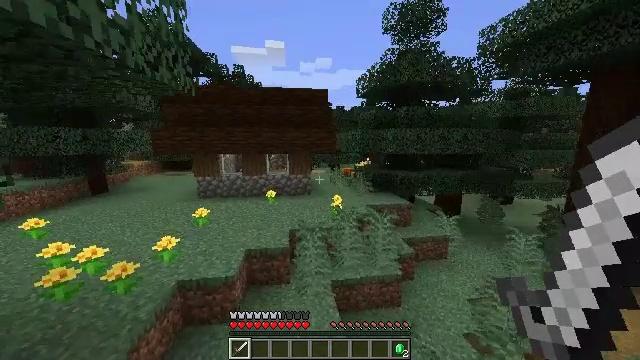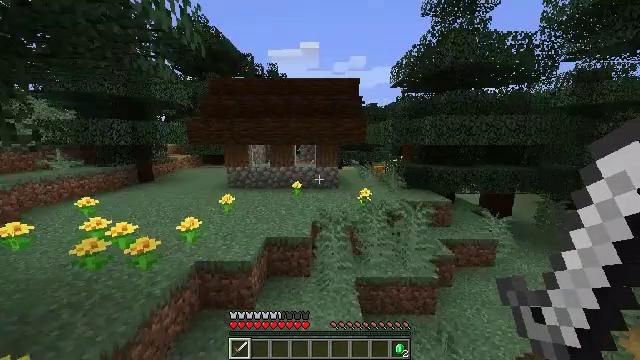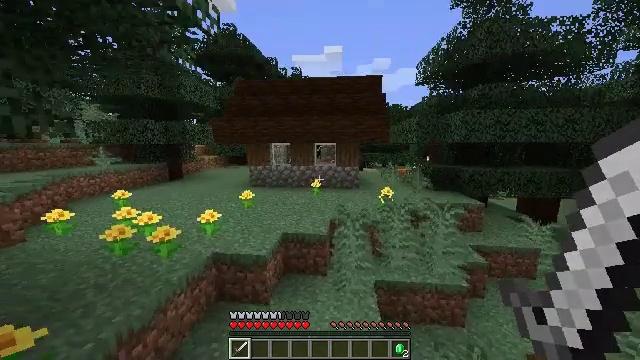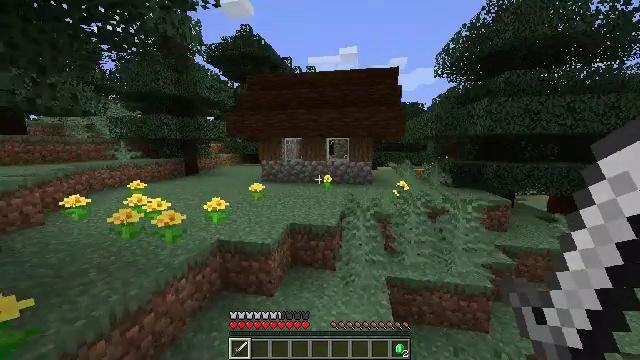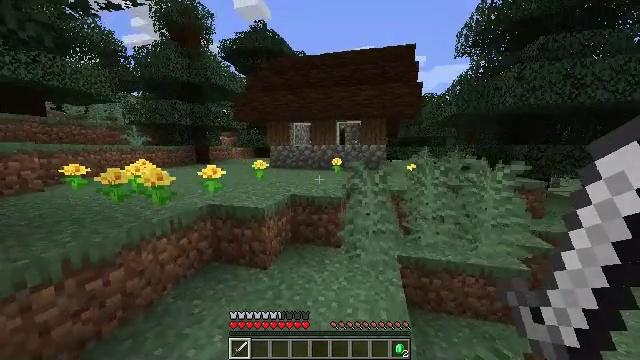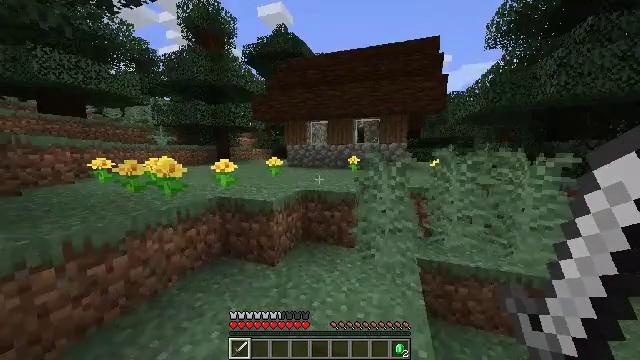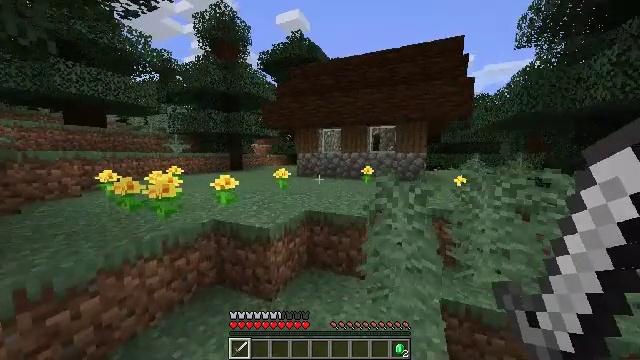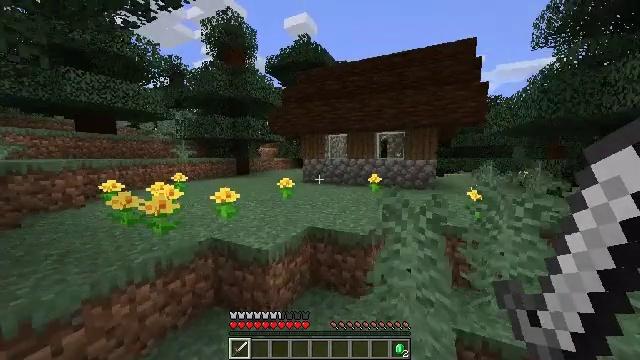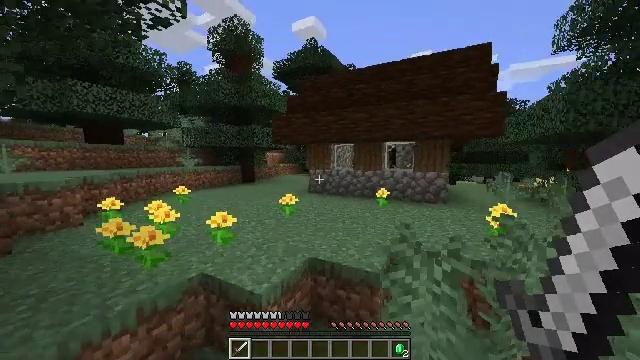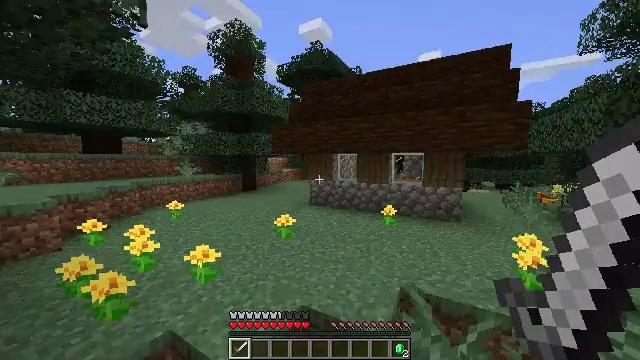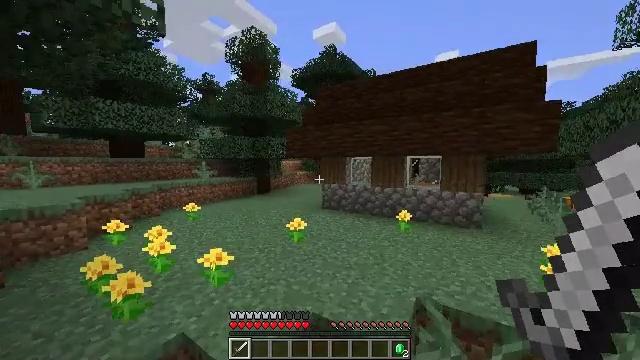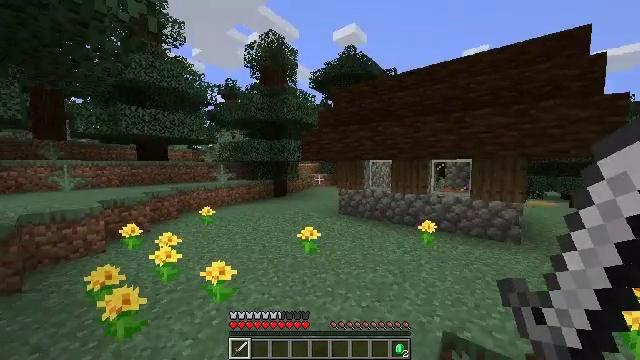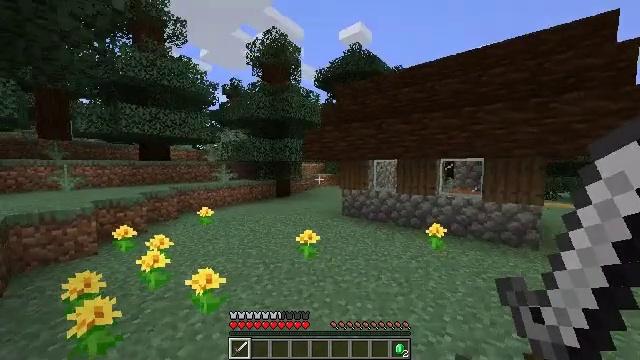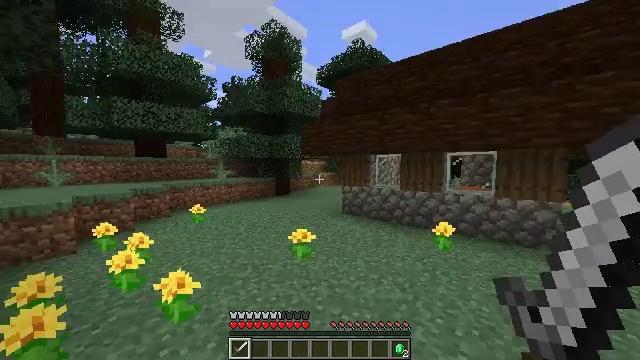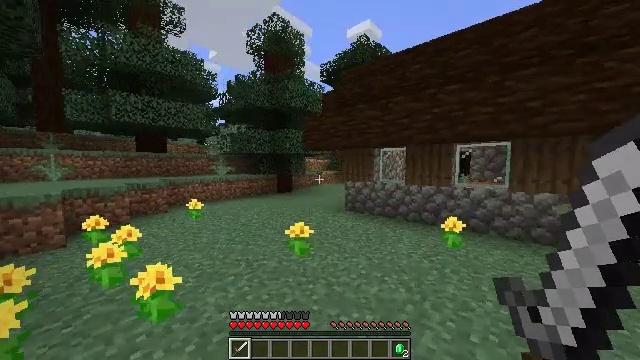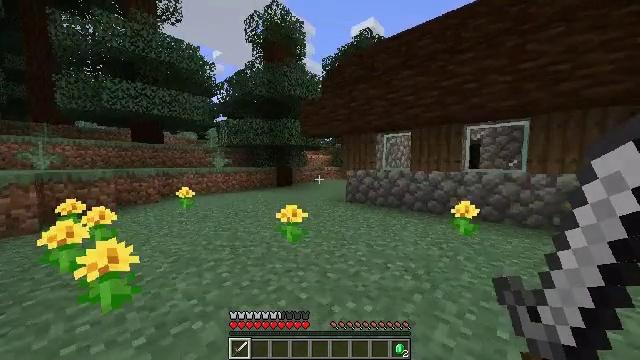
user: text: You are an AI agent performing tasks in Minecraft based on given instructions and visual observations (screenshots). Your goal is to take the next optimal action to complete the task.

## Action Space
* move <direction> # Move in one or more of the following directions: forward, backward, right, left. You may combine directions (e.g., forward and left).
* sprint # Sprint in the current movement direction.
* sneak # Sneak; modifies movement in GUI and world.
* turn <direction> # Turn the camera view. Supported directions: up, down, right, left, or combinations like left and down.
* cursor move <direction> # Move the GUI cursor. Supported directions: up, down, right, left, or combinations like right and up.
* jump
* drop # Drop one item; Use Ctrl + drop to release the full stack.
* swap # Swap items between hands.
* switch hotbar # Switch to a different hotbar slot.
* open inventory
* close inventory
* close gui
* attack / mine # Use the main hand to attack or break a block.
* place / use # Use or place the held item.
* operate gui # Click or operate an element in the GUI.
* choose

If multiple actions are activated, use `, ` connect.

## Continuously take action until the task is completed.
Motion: motion action
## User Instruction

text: Punch the spruce leaves to get saplings.
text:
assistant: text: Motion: move forward, sprint, turn left, jump
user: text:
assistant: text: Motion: move forward, sprint, turn left, jump
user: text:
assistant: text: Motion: move forward, sprint, turn left
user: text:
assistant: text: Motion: move forward, sprint, turn left
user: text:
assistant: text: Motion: move forward, sprint, turn left, jump
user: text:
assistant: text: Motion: move forward, sprint, turn left, jump
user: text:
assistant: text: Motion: move forward, turn left, jump
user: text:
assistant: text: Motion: move forward, turn left, jump
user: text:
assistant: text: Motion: move forward, turn left, jump
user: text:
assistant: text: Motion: move forward, turn left, jump
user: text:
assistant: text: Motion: move forward, turn left, jump
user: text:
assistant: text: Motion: move forward, turn left, jump
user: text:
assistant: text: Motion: move forward, jump
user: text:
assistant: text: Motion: move forward, turn left, jump
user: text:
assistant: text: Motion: move forward, jump
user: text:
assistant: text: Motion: move forward, turn left, jump
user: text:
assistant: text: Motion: move forward, turn left, jump
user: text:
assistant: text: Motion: move forward, turn left, jump
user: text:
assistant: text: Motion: move forward, turn left and up, jump
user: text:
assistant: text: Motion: move forward, turn left, jump
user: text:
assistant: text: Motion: move forward, turn left, jump
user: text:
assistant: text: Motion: move forward, jump
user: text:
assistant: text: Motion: move forward, jump
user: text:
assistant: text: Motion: move forward, sprint
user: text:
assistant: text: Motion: move forward, sprint
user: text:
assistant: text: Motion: move forward, sprint
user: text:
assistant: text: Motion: move forward, sprint
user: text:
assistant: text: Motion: move forward, sprint
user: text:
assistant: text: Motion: move forward, sprint
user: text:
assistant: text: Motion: move forward, sprint, jump